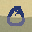
Label: 0